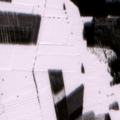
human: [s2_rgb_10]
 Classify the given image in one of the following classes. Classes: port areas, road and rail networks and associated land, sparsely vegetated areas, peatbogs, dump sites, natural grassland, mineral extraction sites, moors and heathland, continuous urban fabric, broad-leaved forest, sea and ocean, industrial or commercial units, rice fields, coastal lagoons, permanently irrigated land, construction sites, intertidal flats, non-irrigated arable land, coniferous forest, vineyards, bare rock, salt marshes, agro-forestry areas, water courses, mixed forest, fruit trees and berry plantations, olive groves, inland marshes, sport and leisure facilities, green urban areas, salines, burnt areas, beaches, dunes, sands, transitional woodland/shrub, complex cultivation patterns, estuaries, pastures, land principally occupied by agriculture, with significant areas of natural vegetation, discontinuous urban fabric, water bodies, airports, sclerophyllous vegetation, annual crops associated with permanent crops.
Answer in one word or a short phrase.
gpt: non-irrigated arable land, land principally occupied by agriculture, with significant areas of natural vegetation, coniferous forest, mixed forest